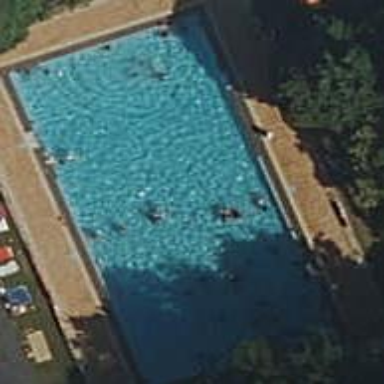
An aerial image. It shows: Swimming pool within leisure land area designed for swimming activities.